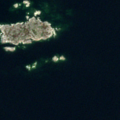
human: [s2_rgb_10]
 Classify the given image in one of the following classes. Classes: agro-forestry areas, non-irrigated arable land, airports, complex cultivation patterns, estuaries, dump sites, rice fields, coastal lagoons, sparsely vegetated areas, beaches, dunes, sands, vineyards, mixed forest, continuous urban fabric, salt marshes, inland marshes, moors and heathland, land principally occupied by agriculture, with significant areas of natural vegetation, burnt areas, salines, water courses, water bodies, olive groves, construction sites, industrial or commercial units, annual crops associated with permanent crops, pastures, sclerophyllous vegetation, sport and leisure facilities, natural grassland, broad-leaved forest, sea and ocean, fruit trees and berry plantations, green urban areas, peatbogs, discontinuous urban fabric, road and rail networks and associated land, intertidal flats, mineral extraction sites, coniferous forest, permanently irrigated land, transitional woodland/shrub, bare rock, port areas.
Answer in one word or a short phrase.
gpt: sea and ocean